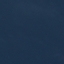
Label: SeaLake